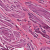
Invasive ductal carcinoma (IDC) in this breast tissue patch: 0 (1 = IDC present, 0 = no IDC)